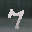
Label: 7